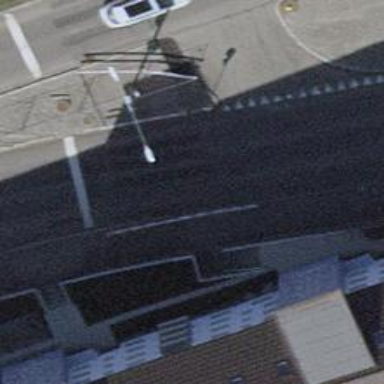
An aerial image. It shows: Zebra crossing.